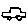
Label: car